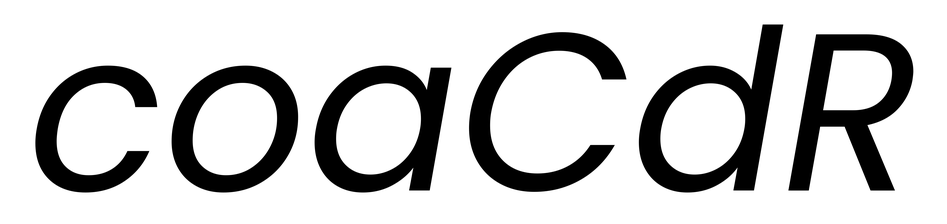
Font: Poppins-Italic